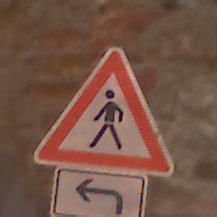
Verkehrszeichen: FussgaengerRechts
Zusatzzeichen unten: RichtungsangabeDurchPfeile2
Umgebung: Outdoor, Urban
Tageszeit: MorningAfternoon
Wetter: Clear
Licht: Natural
Jahreszeit: NotSpecified
Kontrast: MediumContrast